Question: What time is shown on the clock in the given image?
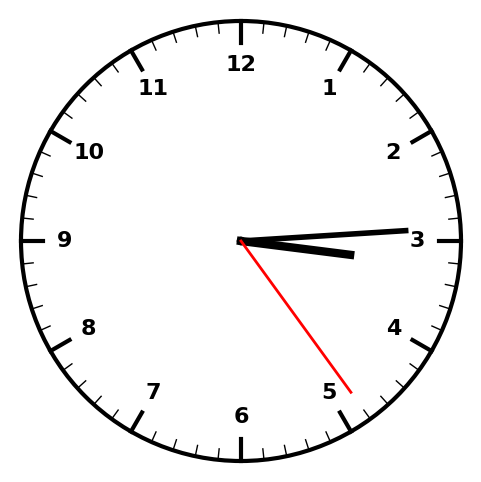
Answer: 03:14:24